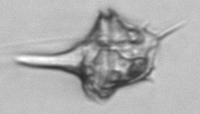
Label: Amylax